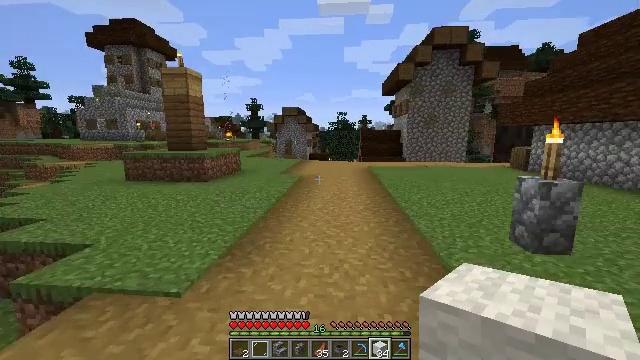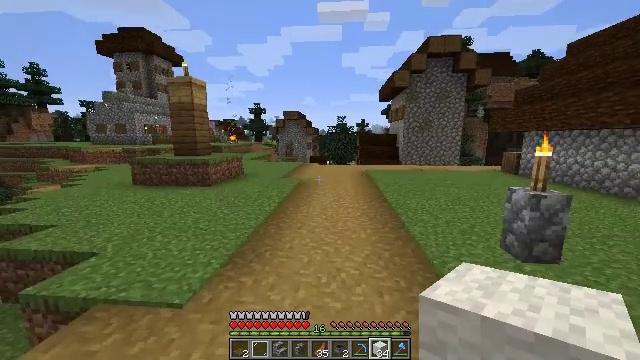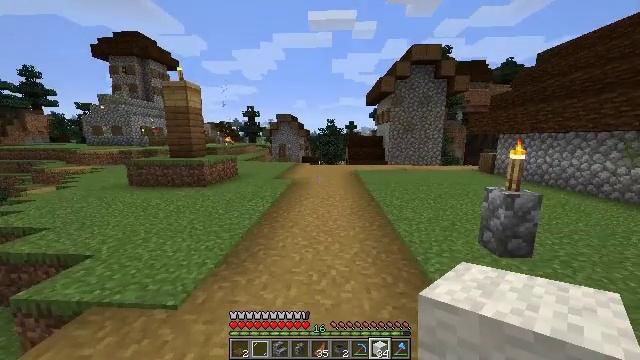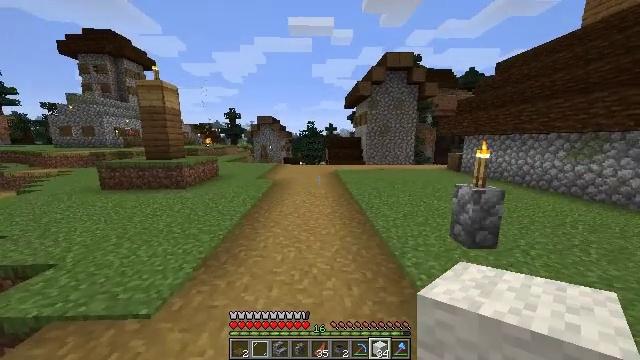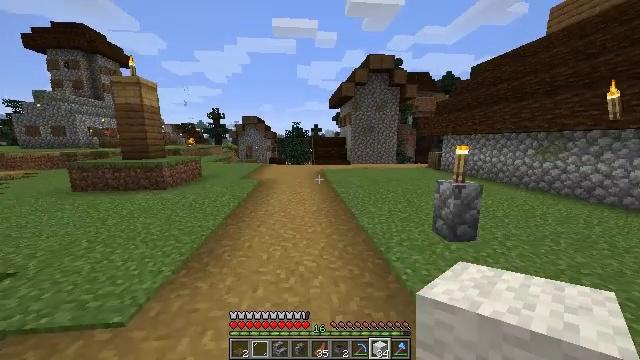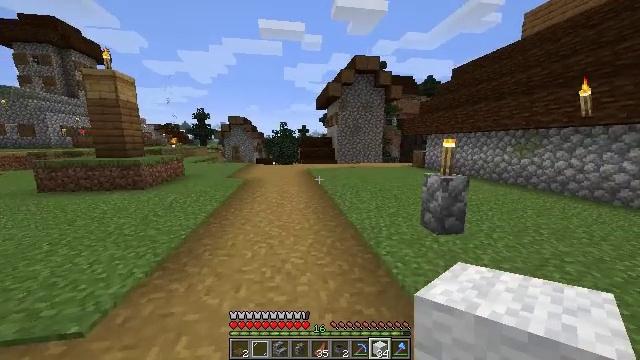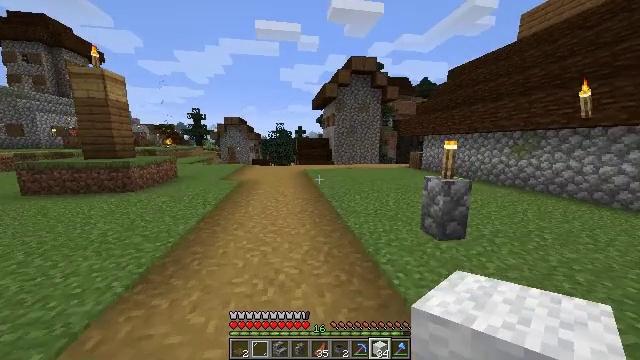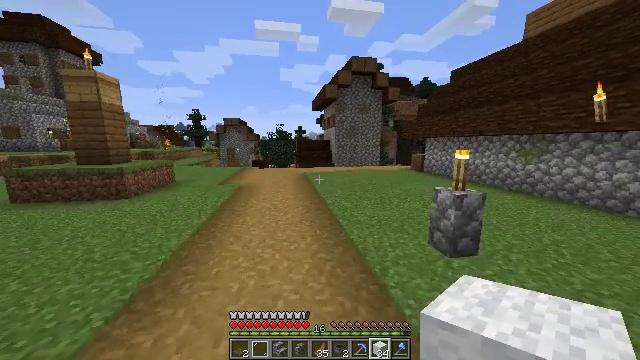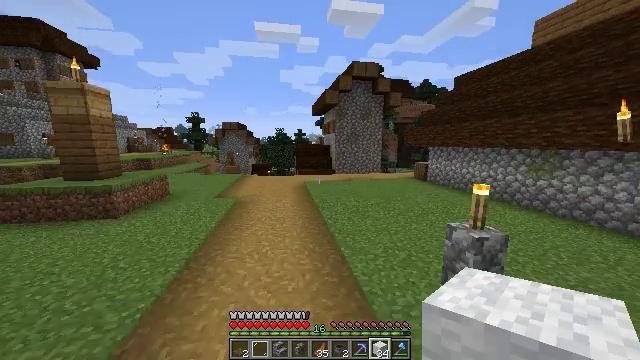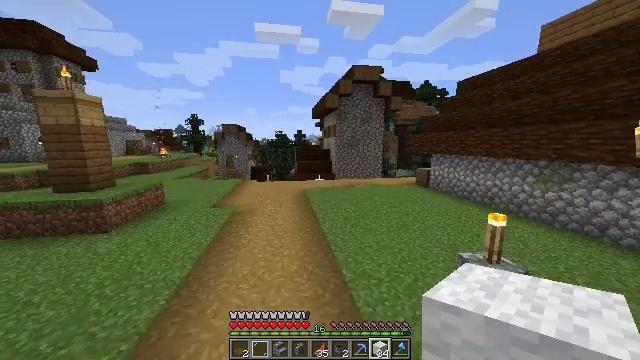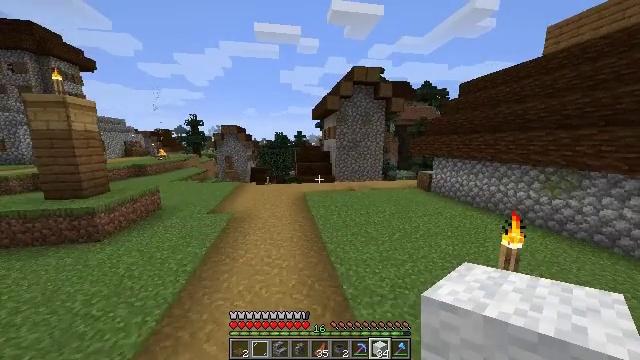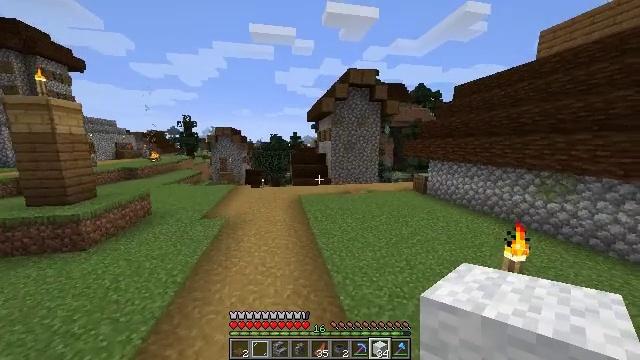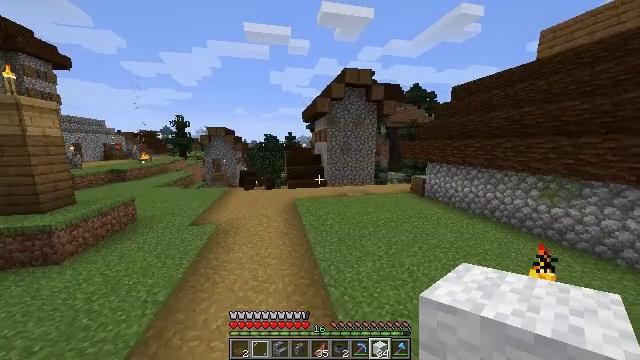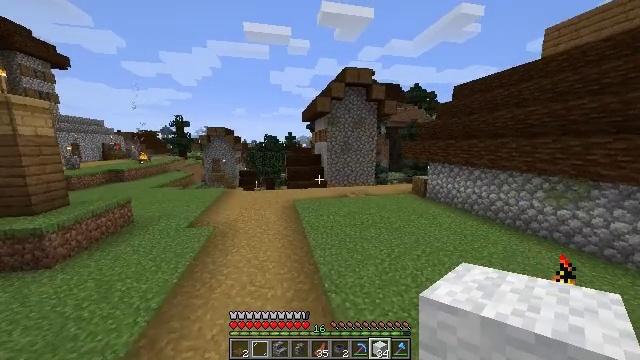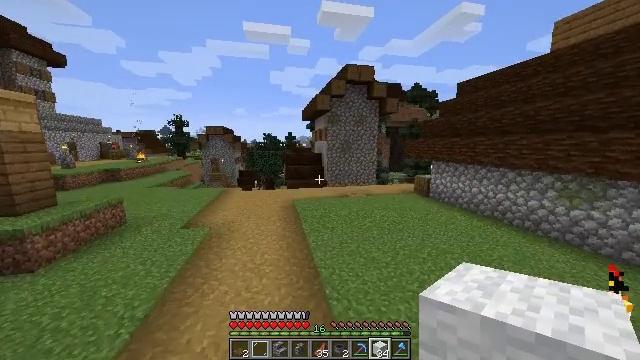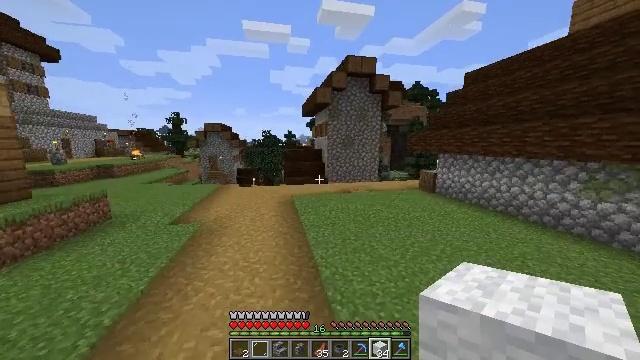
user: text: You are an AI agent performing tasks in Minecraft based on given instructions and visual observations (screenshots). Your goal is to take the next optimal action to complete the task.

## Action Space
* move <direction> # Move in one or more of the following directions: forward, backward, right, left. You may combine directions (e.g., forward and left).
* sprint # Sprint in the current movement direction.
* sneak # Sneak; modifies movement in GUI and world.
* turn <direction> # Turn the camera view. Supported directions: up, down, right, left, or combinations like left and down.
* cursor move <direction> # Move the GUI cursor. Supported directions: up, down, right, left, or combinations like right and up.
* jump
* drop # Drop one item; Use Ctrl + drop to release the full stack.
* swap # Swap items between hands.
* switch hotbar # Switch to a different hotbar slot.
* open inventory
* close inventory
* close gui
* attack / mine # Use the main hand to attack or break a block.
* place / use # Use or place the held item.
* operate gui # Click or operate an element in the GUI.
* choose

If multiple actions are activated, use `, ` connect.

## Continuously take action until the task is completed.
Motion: motion action
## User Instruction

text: Interact with the crafting table to craft a minecart.
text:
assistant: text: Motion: move forward, jump
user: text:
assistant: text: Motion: move forward, turn right, jump
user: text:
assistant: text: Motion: move forward, turn right, jump
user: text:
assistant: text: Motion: move forward, turn right, jump
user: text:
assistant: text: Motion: move forward, turn right, jump
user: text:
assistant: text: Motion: move forward, sprint, jump
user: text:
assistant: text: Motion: move forward, sprint, jump
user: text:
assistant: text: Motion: move forward, sprint, jump
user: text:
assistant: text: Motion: move forward, sprint, jump
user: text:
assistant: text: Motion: move forward, jump
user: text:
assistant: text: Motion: move forward, turn right, jump
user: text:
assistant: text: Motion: move forward, turn right, jump
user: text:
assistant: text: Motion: move forward, jump
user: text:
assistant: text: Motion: move forward, jump
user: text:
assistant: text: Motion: move forward, jump
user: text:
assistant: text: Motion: move forward, jump
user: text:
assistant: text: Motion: move forward, jump
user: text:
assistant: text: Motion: move forward, sprint, jump
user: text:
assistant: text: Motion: move forward, sprint, jump
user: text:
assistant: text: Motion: move forward, sprint, jump
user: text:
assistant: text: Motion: move forward, jump
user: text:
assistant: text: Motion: move forward, jump
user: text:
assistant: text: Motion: move forward, turn right, jump
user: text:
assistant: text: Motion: move forward, turn right, jump
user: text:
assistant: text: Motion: move forward, turn right, jump
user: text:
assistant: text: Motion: move forward, jump
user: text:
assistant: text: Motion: move forward, jump
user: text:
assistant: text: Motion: move forward, jump
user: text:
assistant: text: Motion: move forward, sprint, jump
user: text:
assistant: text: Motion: move forward, sprint, jump